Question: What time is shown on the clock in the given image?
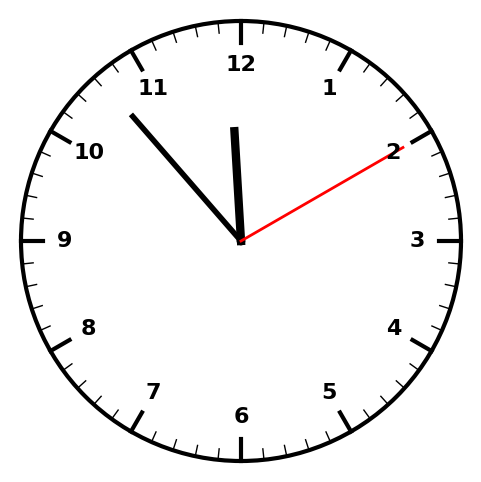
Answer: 11:53:10